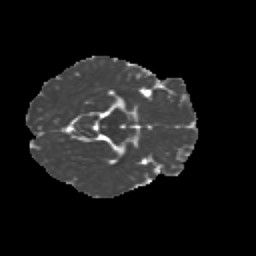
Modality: MD
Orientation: axial
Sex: male
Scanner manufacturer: siemens
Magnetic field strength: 3 T
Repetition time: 5 s
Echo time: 0.071 s